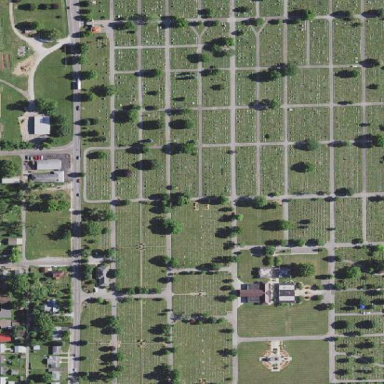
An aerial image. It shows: Fence surrounding cemetery.